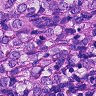
Metastatic tissue present: yes